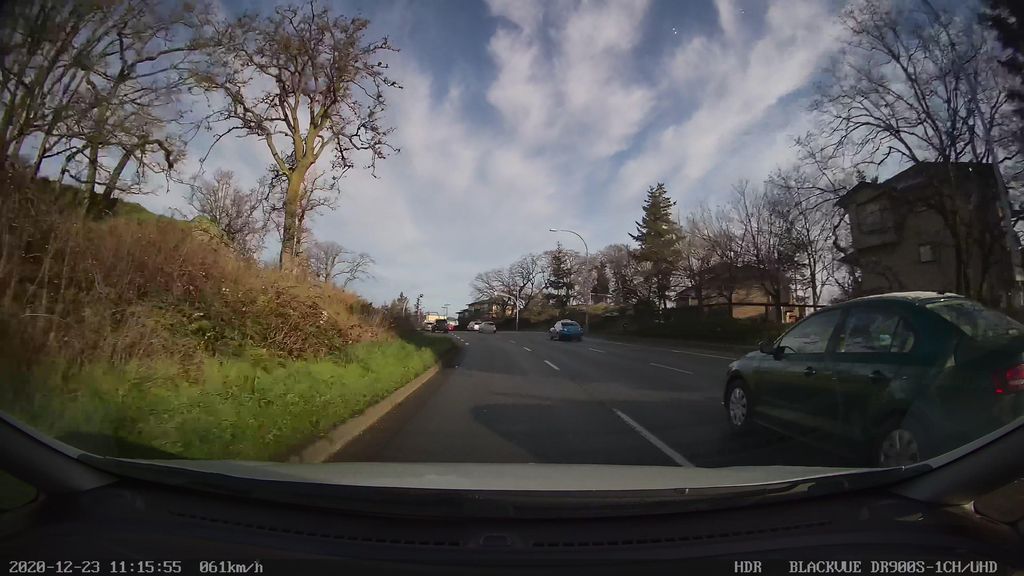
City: victoria